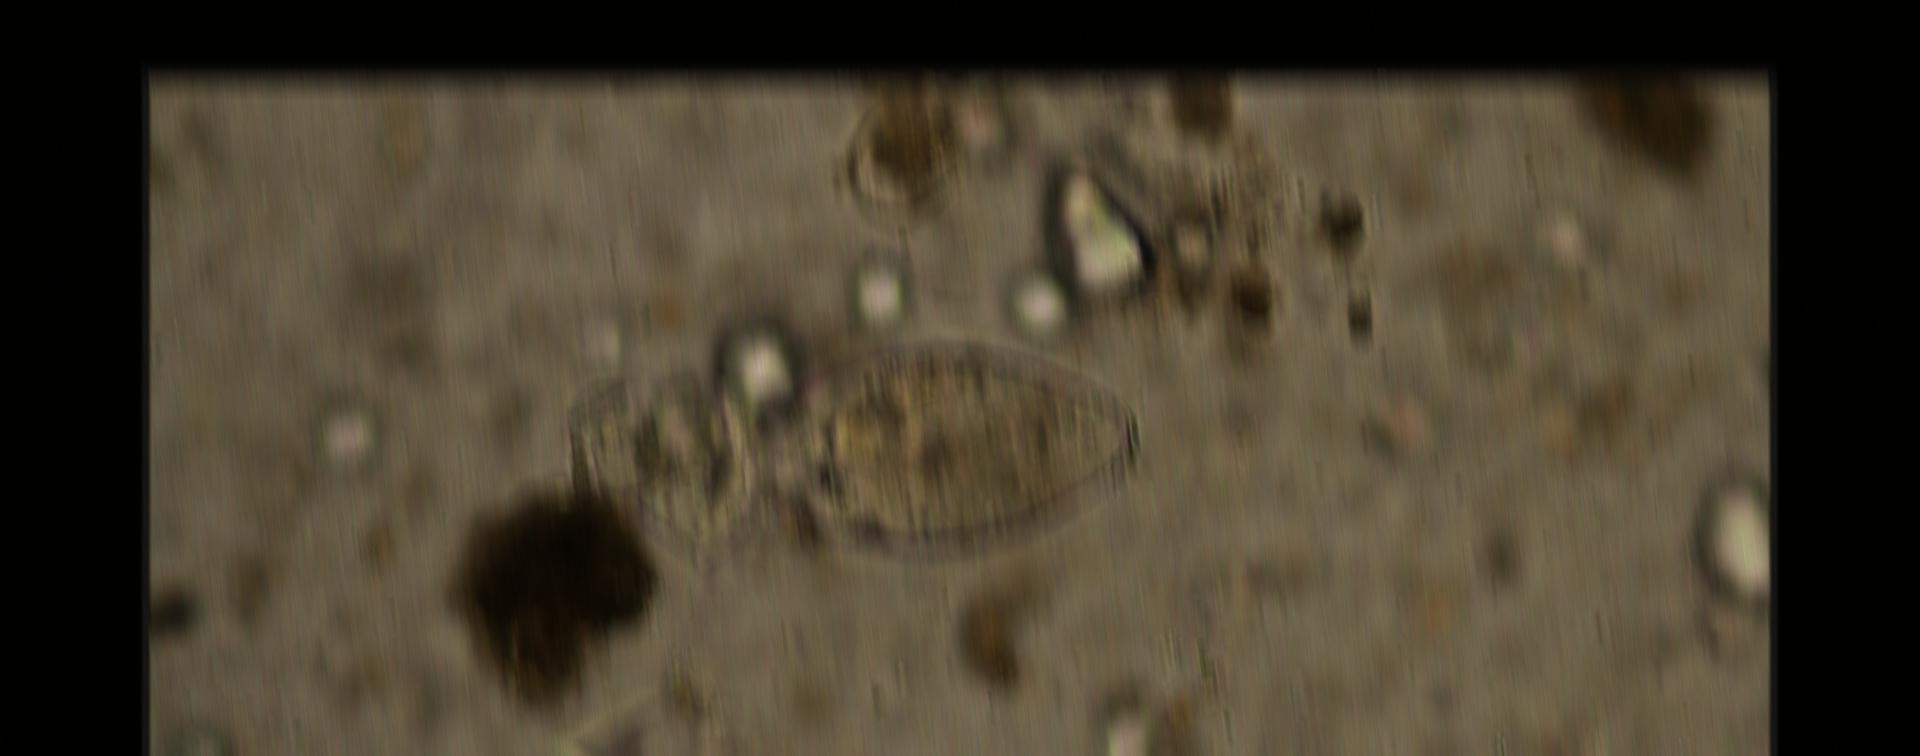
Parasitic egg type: Fasciolopsis buski